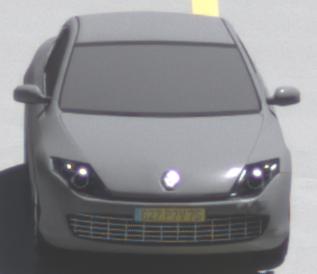
Make: Renault
Model: Laguna Coupé TCe 170
Detailed model: Laguna (III) Coupé
Model produced from: 2010/11
Model produced until: 2011/05
Doors: 2
Color: gray
Road condition: wet road
Daytime: midday
Contrast: high contrast